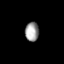
Tissue: prostate
Cell type: Endothelial cells
Senescence score: 0.6932
Nuclear area (px): 259
Mean DAPI intensity: 156.05